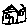
Label: house